Question: I'm having an issue using the directive within an block.
To show what I mean, here is a screenshot of an example I made in JSFiddle:

Here is some example markup:
'''
<table ng-controller="ActressController" class="table table-bordered table-striped">
<tr ng-repeat="actress in actressList">
<td>
<span class="actress-name">{{ actress.name }}</span>
<h4 ng-show="{ actress.name == 'Scarlett' }">Was in Avengers! <span class="note">(should only appear if Scarlett)</span></h4>
<h2>{{ actress.name == 'Scarlett'}} <span class="note"><-- this statement is correct</span></h2>
</td>
</tr>
</table>
'''
Here is an example controller:
'''
function ActressController($scope) {
$scope.actressList = [
{
name: "Angelina"
}, {
name: "Scarlett"
}, {
name: 'Mila'
}, {
name: 'Megan'
}
]
}
'''
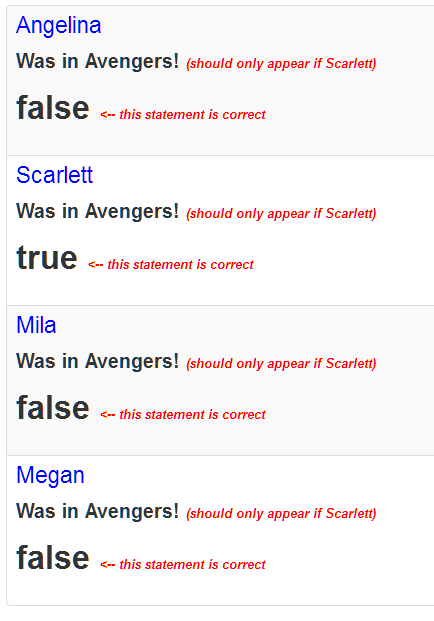
Answer: In your 'ng-show' you don't need { } try this:
'''
<h4 ng-show="actress.name == 'Scarlett'">Was in Avengers! <span class="note">
'''
See <URL> for a working sample of an 'ng-show' within an 'ng-repeat'.